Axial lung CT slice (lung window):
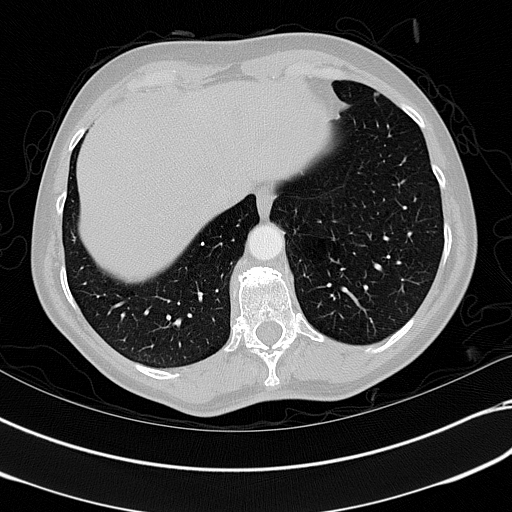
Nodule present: yes
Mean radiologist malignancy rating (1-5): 2